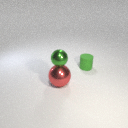
small green metal sphere above large red metal sphere